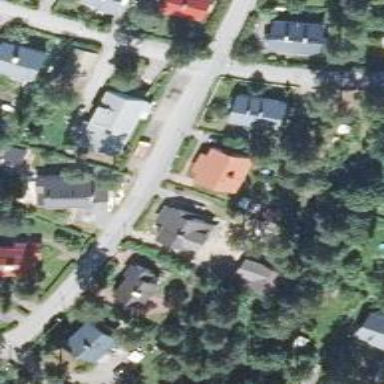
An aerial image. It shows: Residential area.